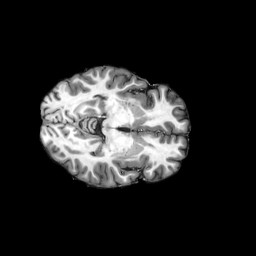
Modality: T1w
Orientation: axial
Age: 35
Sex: female
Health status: ill